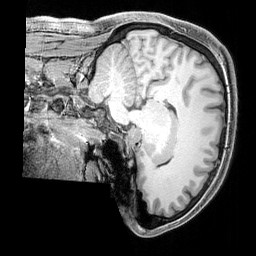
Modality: T1w
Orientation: sagittal
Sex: male
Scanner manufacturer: siemens
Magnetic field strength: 3 T
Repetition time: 2.3 s
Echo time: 0.00226 s